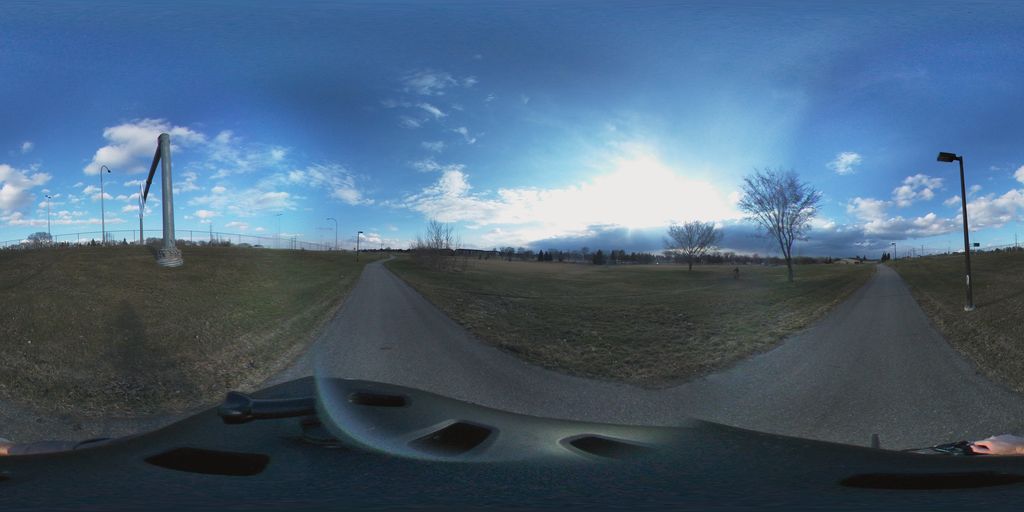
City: saskatoon